Interaction volume radius: 5 \u00c5
Interaction volume height: 20 \u00c5
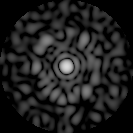
Disorder parameter: 0.8351